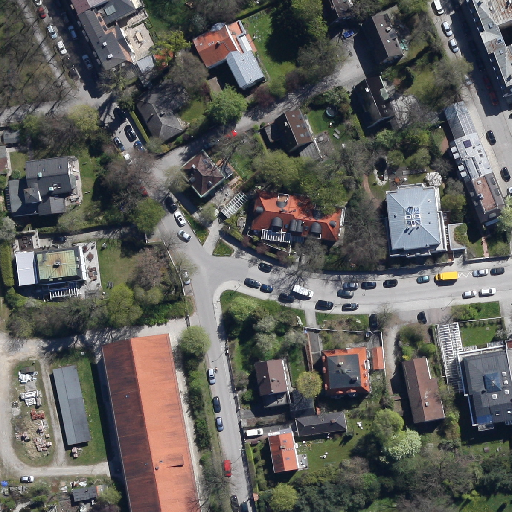
Referring expression: road